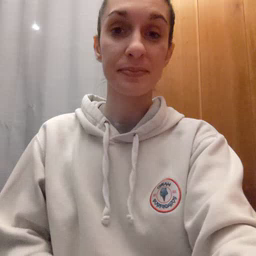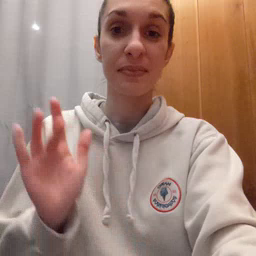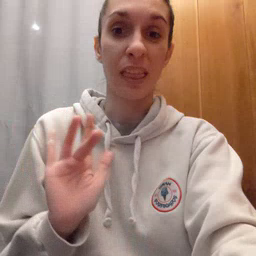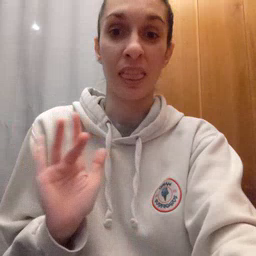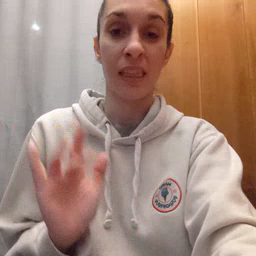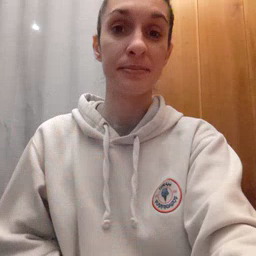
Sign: yucky